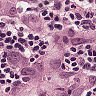
Metastatic tissue present: yes